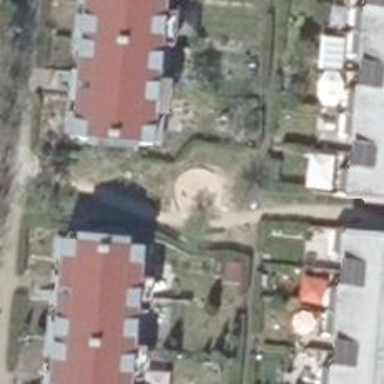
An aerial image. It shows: Playground area for leisure land.